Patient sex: F
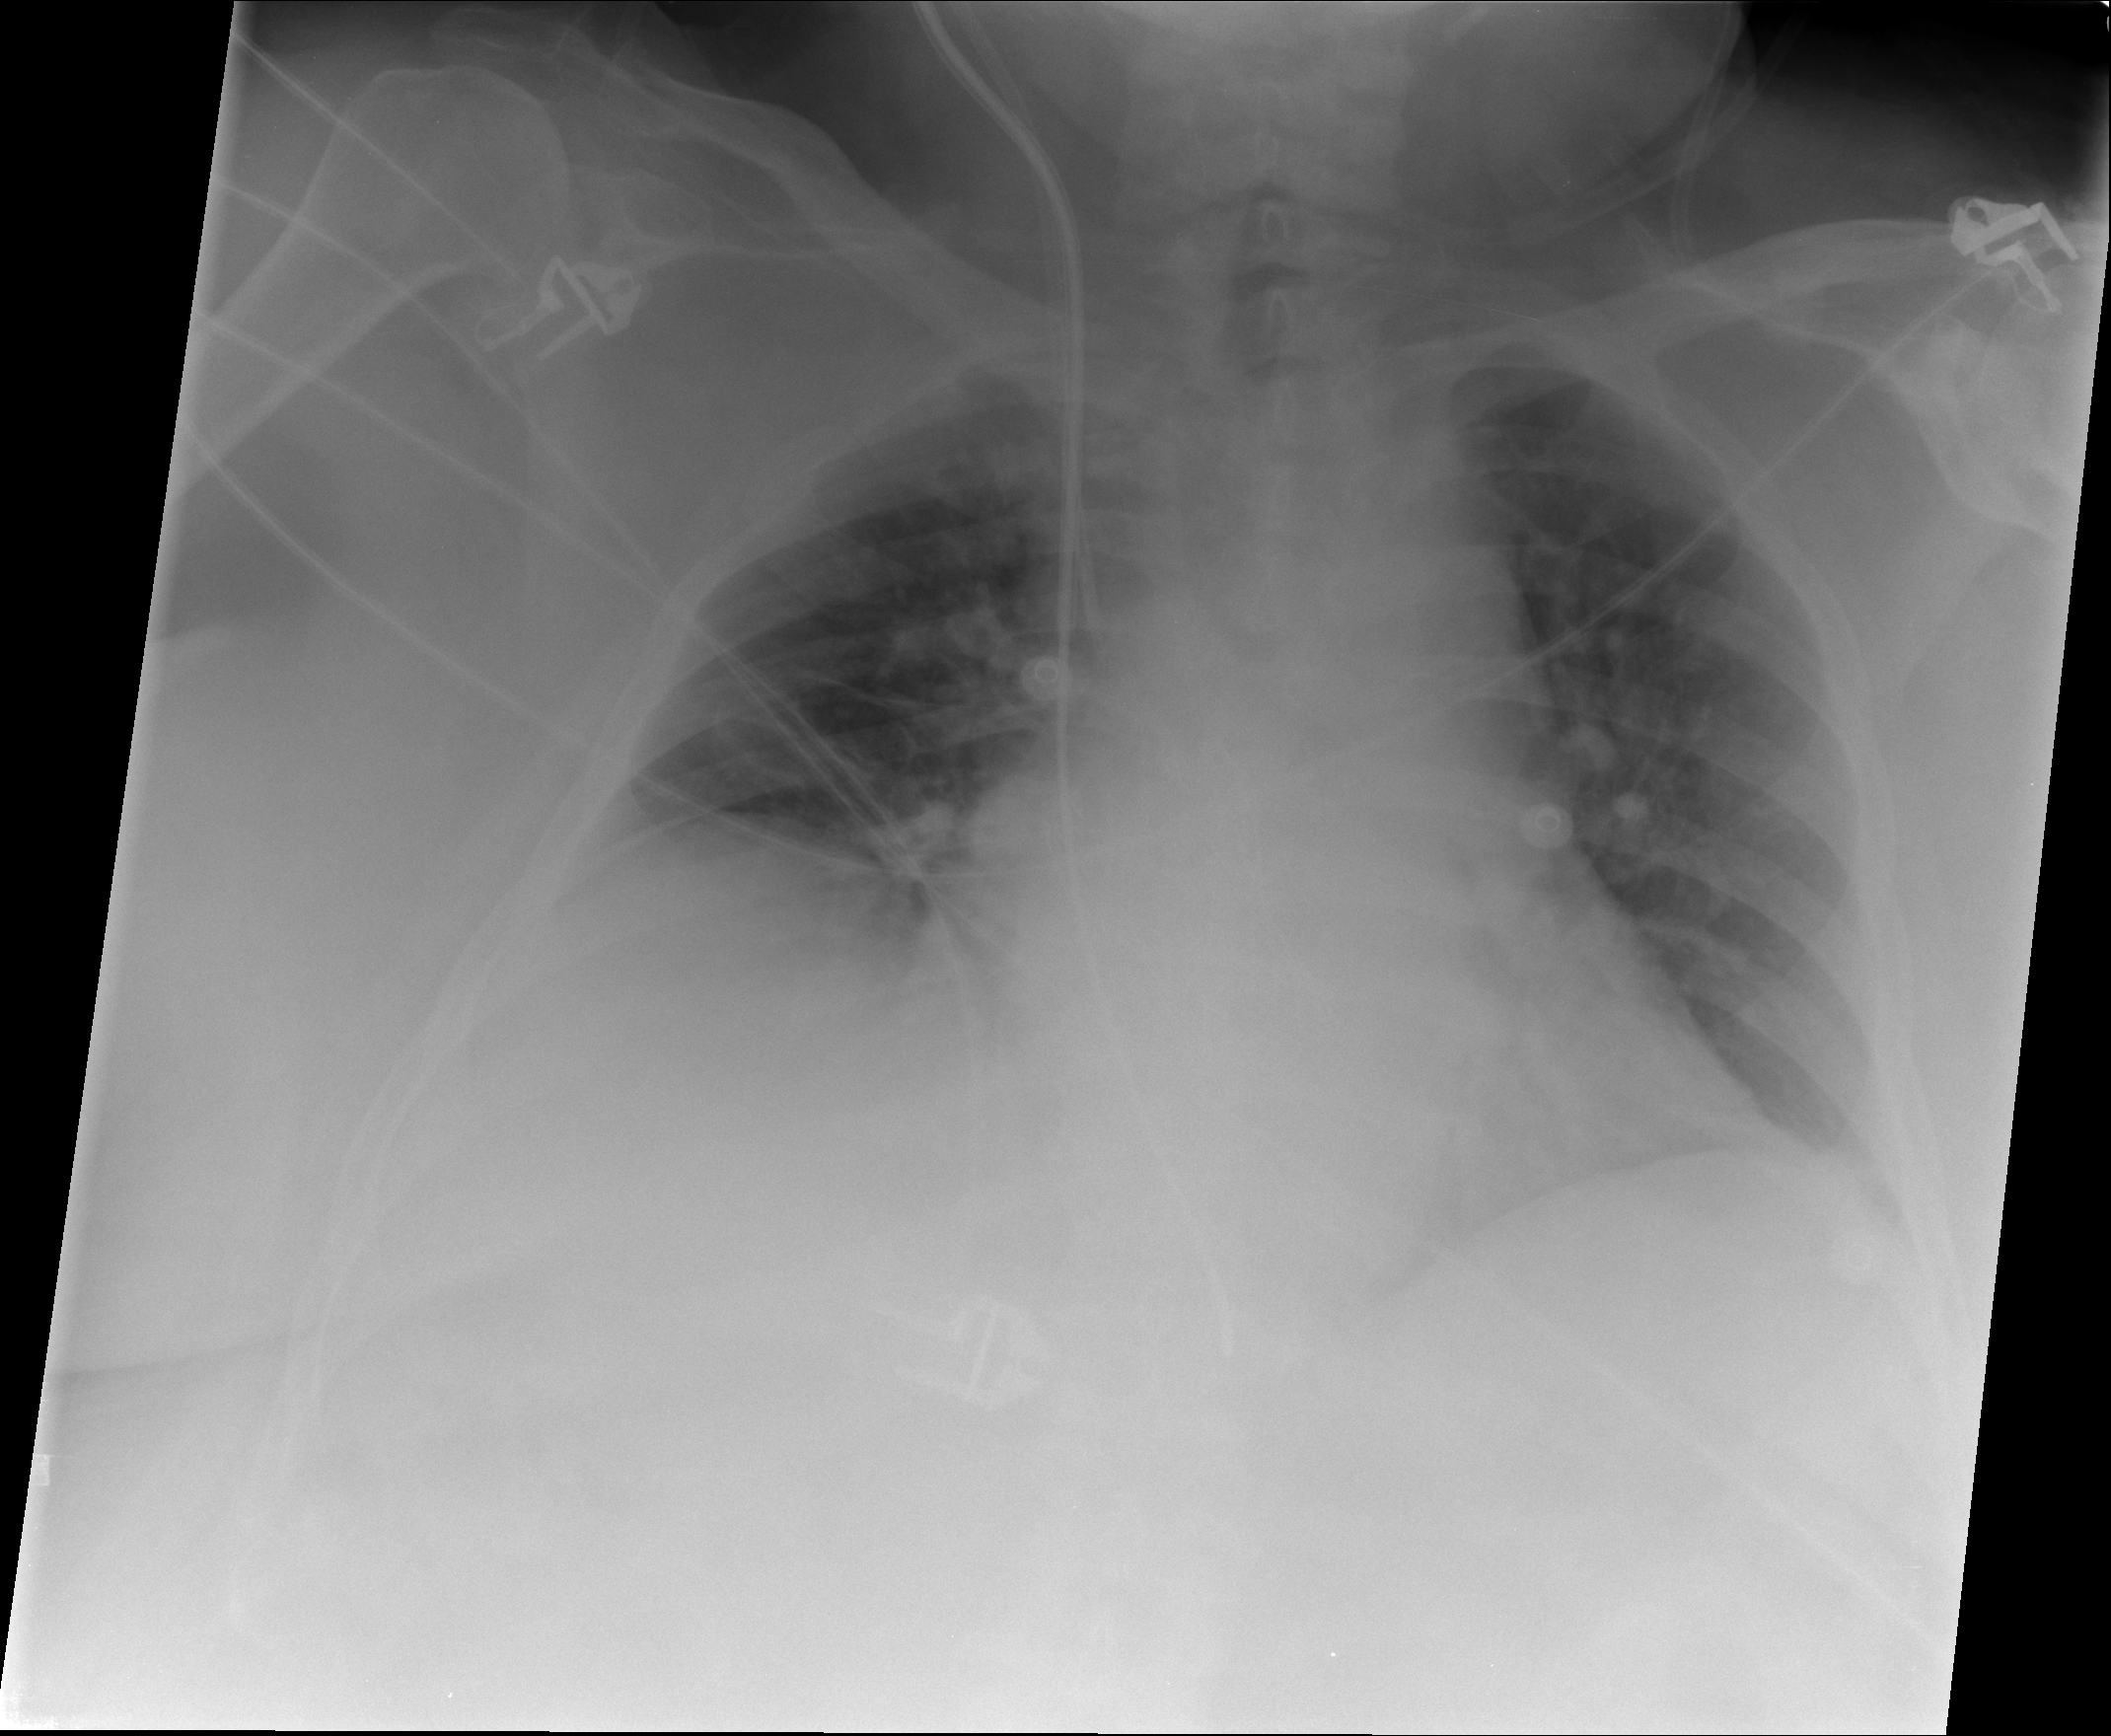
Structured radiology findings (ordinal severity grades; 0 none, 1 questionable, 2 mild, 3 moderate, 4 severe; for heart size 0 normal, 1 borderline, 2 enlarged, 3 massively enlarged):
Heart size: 1
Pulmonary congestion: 0
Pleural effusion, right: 1
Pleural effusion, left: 0
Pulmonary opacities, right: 0
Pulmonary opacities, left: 0
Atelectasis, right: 2
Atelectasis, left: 0